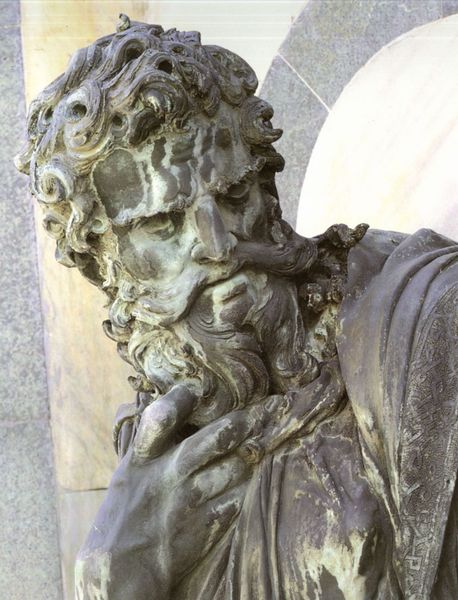
Titel: Nordportal, Predigt Johannes des Täufers
Künstler: Giovan Francesco Rustici
Standort: Florenz, Baptisterium (EU - I - Toskana)
Schlagwörter: gott, hand, held, kopf, mann, umhang, finger, grau, haar, marmor, mund, nase, ohr, blick, alt, bart, architektur, falten, gesicht, stehen, stein, gewand, haare, augenbrauen, borte, lippen, locken, skulptur, statue, bogen, mauer, kaiser, ernst, büste, bronze, faltenwurf, plastik, still, foto, philosoph, denken, denkmal, götter, zeus, toga, abbröckeln, neptun, energisch, 1200, 900